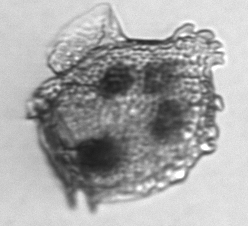
Label: Dinophysis_norvegica